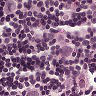
Metastatic tissue present: yes